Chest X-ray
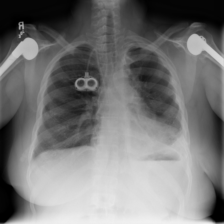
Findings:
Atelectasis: positive
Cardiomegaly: negative
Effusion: positive
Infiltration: negative
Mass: negative
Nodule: negative
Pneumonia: negative
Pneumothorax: negative
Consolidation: negative
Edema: negative
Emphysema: negative
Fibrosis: positive
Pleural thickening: negative
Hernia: negative